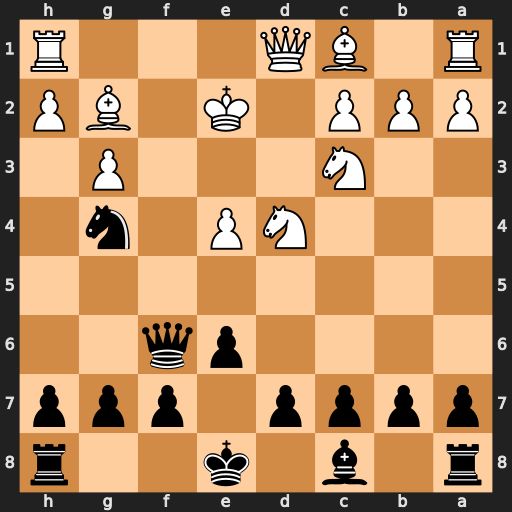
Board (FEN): r1b1k2r/pppp1ppp/4pq2/8/3NP1n1/2N3P1/PPP1K1BP/R1BQ3R
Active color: b
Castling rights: kq
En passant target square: -
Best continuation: Qf2+ Kd3 Ne5#